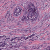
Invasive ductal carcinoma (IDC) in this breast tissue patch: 1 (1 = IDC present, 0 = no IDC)